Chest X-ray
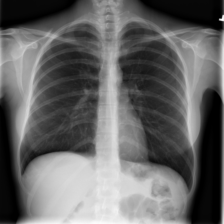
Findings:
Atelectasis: negative
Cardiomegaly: negative
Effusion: negative
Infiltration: negative
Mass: negative
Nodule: negative
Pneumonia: negative
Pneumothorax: negative
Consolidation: negative
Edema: negative
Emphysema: negative
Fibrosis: negative
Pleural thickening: negative
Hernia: negative